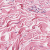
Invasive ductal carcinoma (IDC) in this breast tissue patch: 0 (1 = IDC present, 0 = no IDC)